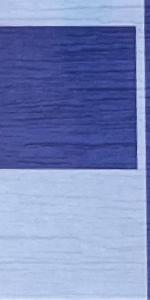
Label: Empty